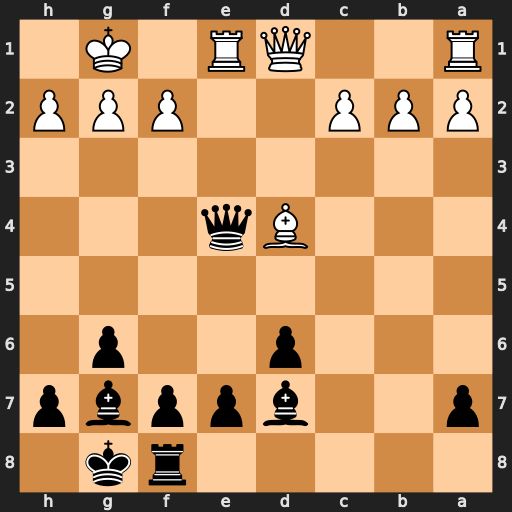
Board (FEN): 5rk1/p2bppbp/3p2p1/8/3Bq3/8/PPP2PPP/R2QR1K1
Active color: b
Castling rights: -
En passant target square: -
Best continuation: Qxd4 Qxd4 Bxd4